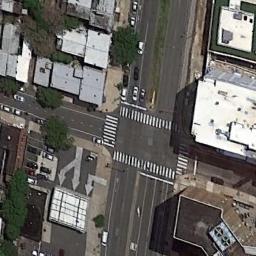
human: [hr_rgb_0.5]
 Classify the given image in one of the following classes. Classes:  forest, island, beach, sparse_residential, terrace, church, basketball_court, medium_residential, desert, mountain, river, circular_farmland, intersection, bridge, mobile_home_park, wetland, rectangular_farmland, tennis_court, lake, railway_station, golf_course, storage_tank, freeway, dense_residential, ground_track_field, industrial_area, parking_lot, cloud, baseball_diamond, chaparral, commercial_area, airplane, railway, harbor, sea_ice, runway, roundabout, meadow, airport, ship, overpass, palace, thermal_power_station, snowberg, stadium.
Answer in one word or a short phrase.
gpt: intersection